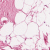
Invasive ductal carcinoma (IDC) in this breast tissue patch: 0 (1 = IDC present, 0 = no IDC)